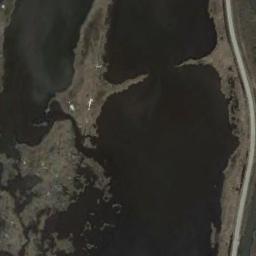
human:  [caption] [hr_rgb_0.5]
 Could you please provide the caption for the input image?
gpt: Brown trivial bare land in the river in a wetland .

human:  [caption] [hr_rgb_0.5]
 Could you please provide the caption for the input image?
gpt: Except for the waters, this wetland is covered by vegetation .

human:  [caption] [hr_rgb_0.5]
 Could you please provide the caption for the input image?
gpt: There is a road near the wetland .

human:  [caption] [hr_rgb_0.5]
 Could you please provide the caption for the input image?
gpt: The wetland consists of bare land and water .

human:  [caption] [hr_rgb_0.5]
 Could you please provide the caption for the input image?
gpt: There are many water areas on the wetland .